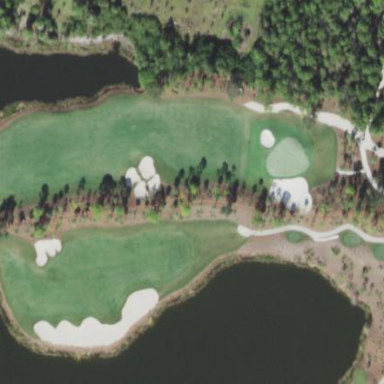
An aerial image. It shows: Area of rough grass used for golf.